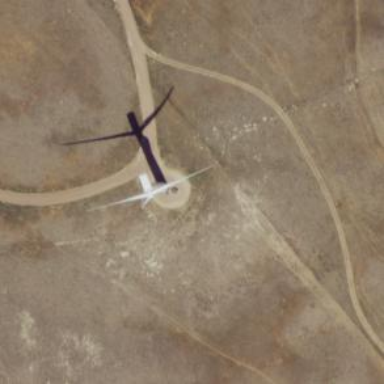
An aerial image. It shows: Wind generator using wind turbines of horizontal axis.